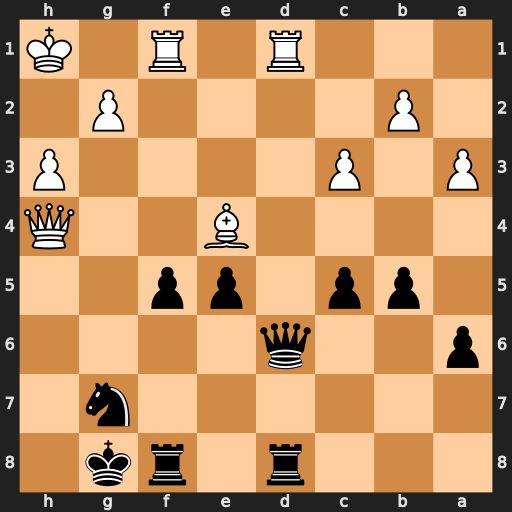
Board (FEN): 3r1rk1/6n1/p2q4/1pp1pp2/4B2Q/P1P4P/1P4P1/3R1R1K
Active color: b
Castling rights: -
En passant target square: -
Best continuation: Qxd1 Rxd1 Rxd1+ Kh2 fxe4